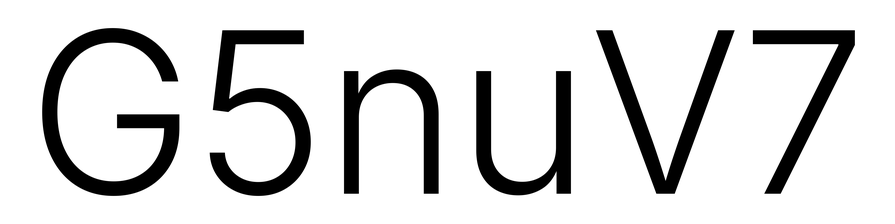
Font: Inter_Light